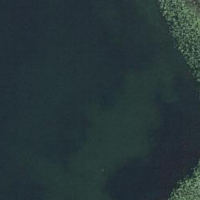
EUNIS habitat code: 14
Species observed at this site:
Podiceps auritus